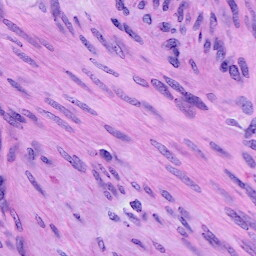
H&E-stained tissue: Cervix